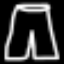
Label: pants